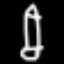
Label: pencil